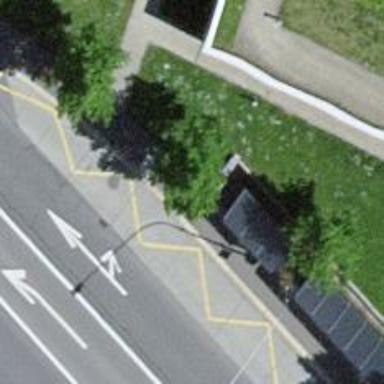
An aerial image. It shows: Platform for public transport. The platform is located by the road.